Interaction volume radius: 5 \u00c5
Interaction volume height: 25 \u00c5
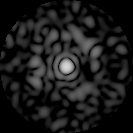
Disorder parameter: 0.8506